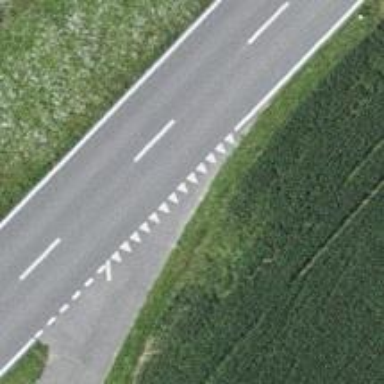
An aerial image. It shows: Secondary road with asphalt surface.